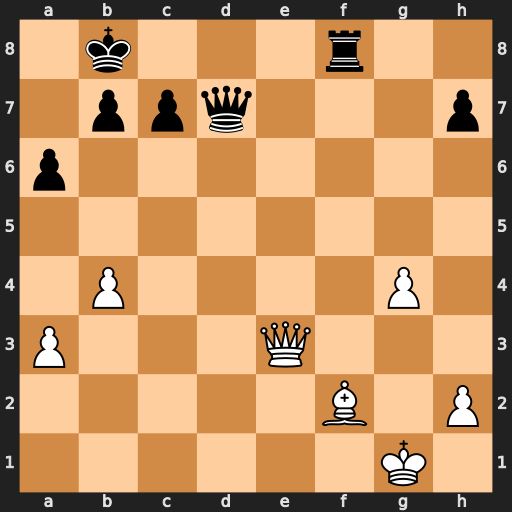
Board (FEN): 1k3r2/1ppq3p/p7/8/1P4P1/P3Q3/5B1P/6K1
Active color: w
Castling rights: -
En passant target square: -
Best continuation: Qa7+ Kc8 Qa8#